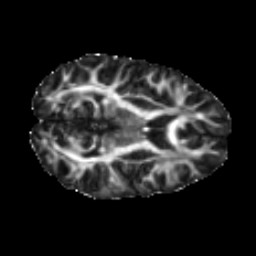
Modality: FA
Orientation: axial
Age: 27
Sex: female
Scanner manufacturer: ge
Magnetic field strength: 3 T
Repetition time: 7.8 s
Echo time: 0.0606 s